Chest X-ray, AP view. Patient: 21 years old, sex M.
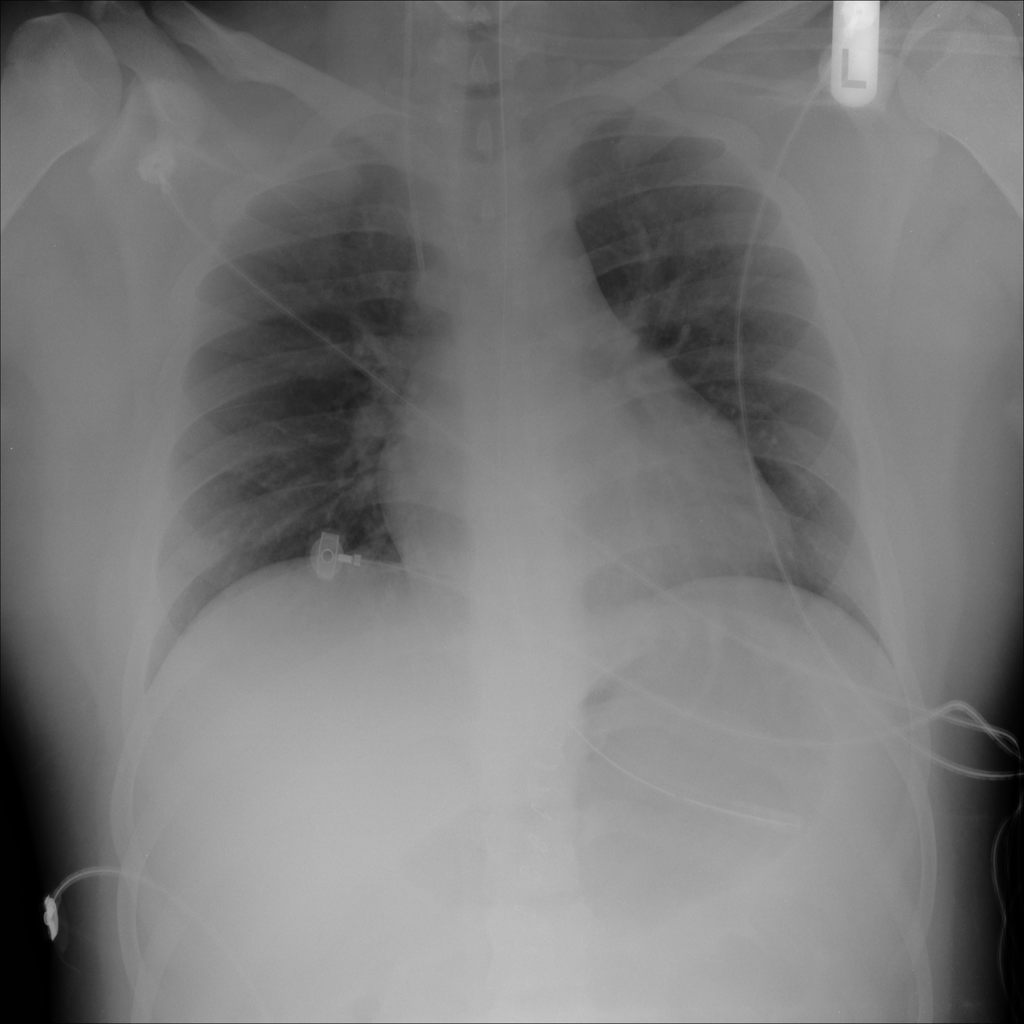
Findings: No Finding